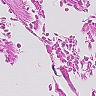
Metastatic tissue present: no